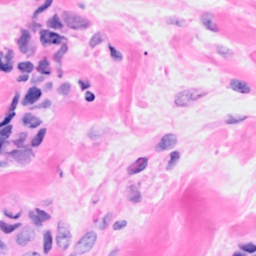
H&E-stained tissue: Breast